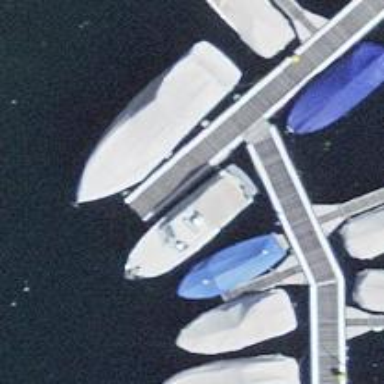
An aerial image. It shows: Man-made pier.